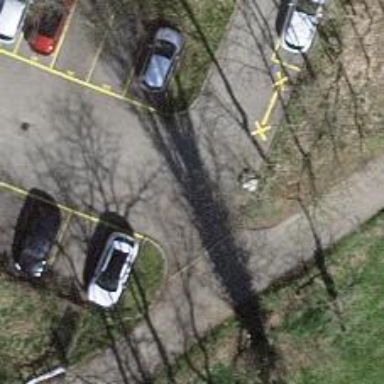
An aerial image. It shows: Parking aisle designated as service road.